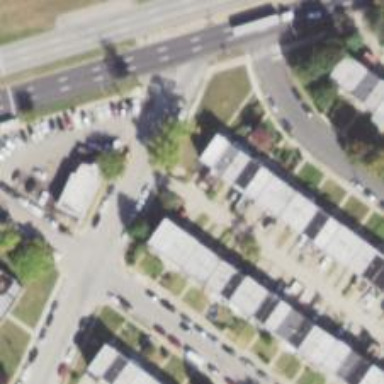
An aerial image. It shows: Alley classified as service road.